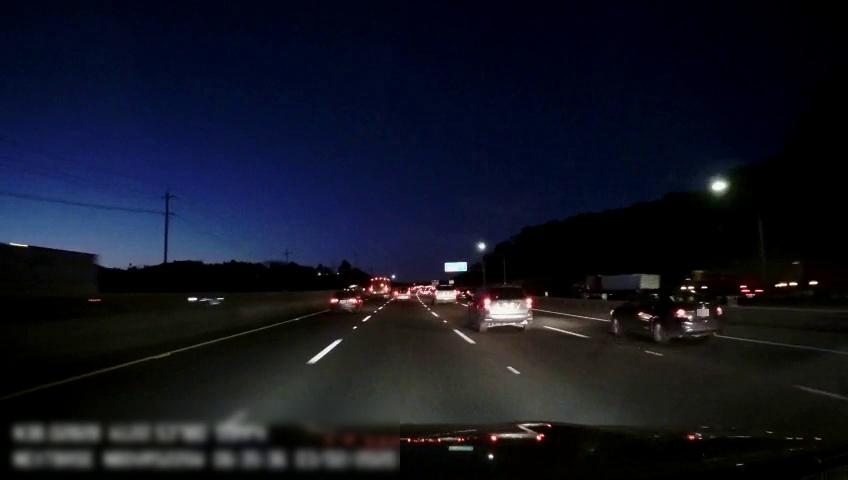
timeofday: Night
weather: Other
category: Drivable Space
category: Vehicles | Bus
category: Vehicles | Car
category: Vehicles | Car
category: Vehicles | SUV
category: Vehicles | Car
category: Vehicles | Truck
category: Vehicles | Car
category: Vehicles | Truck
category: Vehicles | Car
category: Vehicles | SUV
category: Lanes | Alternate Lane
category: Lanes | Current Lane
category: Lanes | Current Lane
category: Lanes | Alternate Lane
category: Lanes | Alternate Lane
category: Traffic | Signs